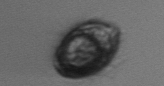
Label: Pleuronema